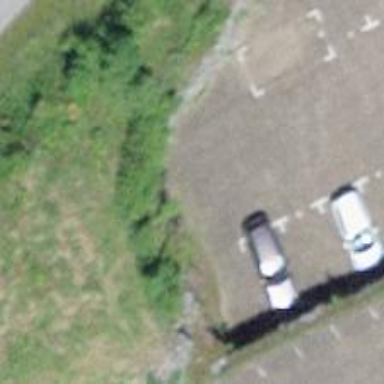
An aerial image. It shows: Parking aisle designated as service road.